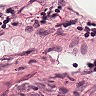
Metastatic tissue present: no